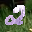
Label: 2